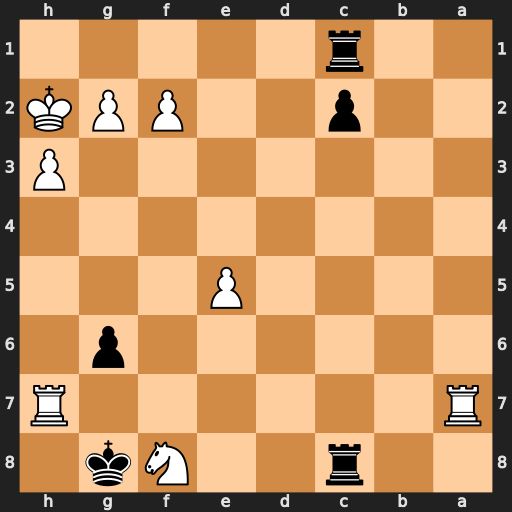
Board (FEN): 2r2Nk1/R6R/6p1/4P3/8/7P/2p2PPK/2r5
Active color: b
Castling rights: -
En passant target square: -
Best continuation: Rh1+ Kg3 Rc3+ Kh4 Rc4+